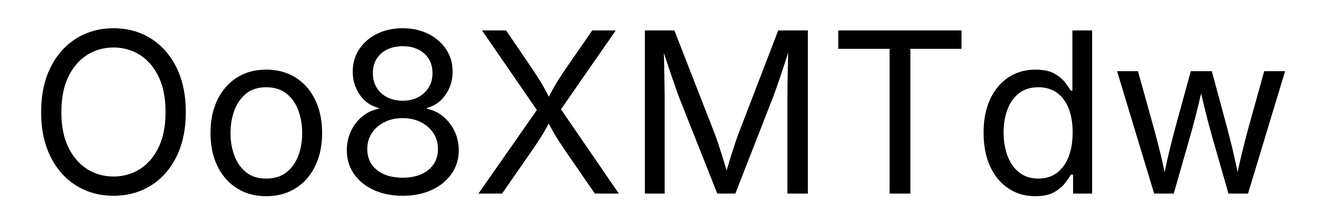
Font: Inter_Regular